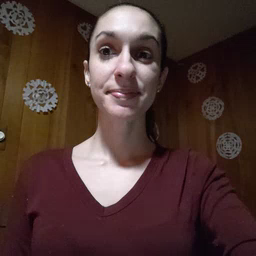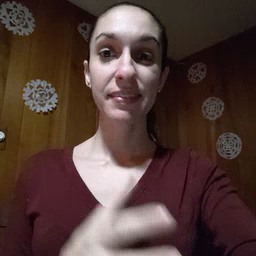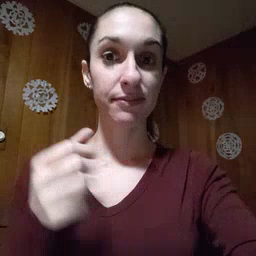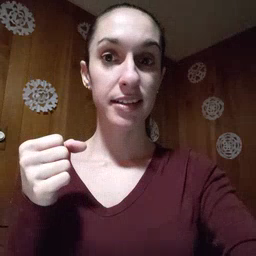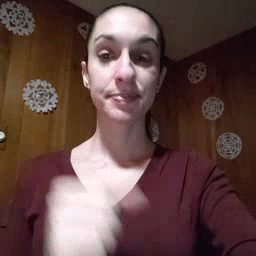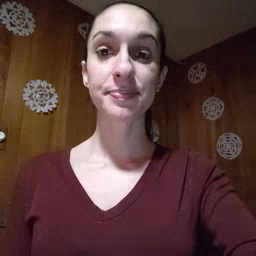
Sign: fast